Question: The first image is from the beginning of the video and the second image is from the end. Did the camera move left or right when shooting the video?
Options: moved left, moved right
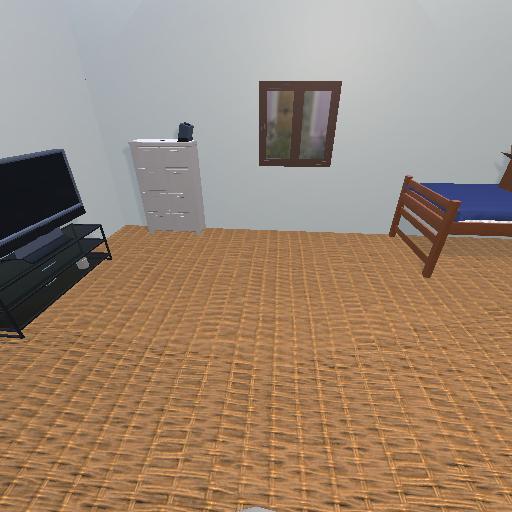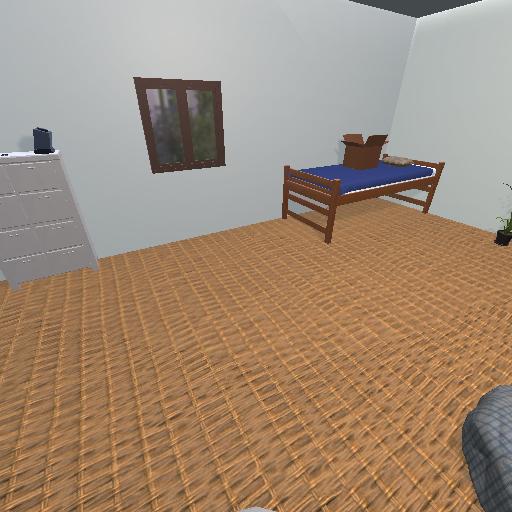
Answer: moved left